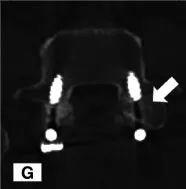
Typical images of Case 1. Postoperative CT demonstrated that bony fusion occurred at the L5-S1 interbody space.
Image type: radiology (ct)